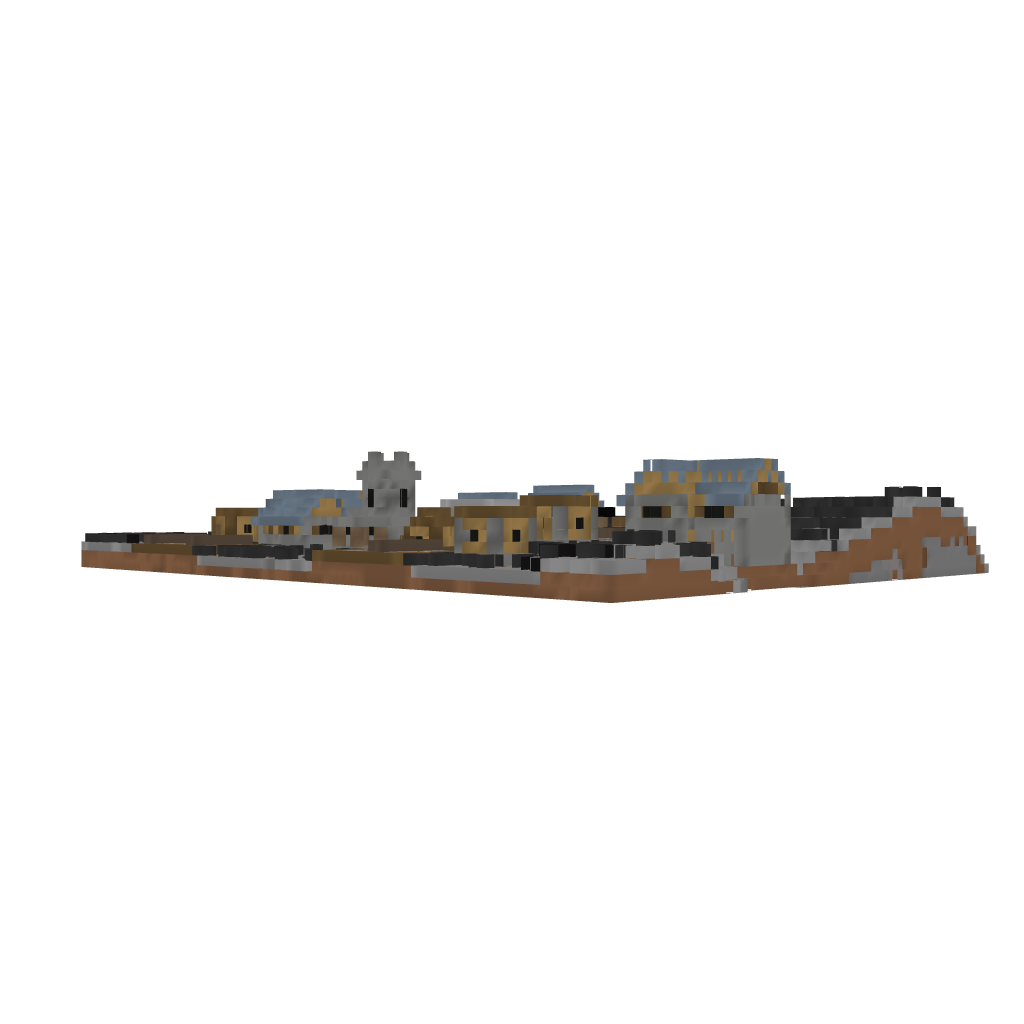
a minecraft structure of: Default NPC town -unfortified-